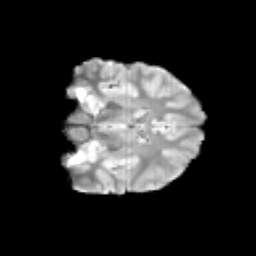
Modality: T2w
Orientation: coronal
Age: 11
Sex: female
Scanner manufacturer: siemens
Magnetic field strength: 3 T
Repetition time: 3.8 s
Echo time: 0.07 s